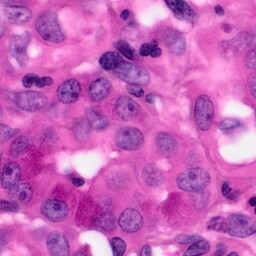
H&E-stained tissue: Pancreatic